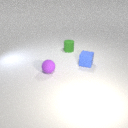
small green rubber cylinder behind small blue rubber cube